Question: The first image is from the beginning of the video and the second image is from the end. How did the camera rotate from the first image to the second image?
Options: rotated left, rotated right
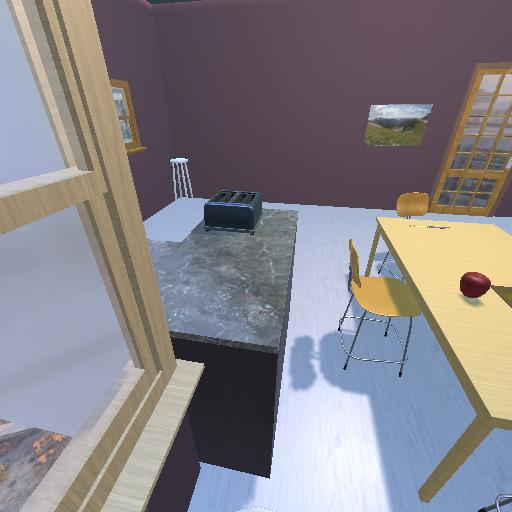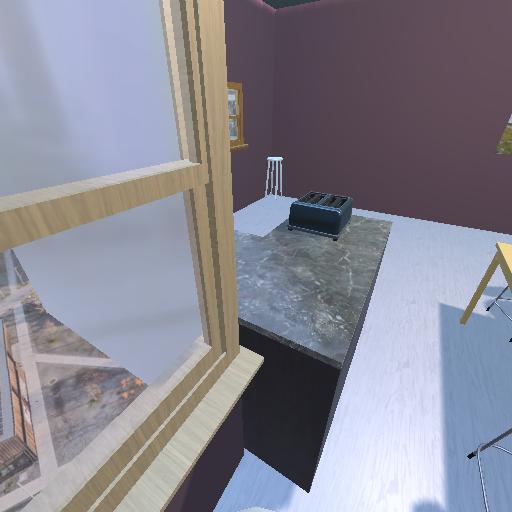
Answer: rotated left